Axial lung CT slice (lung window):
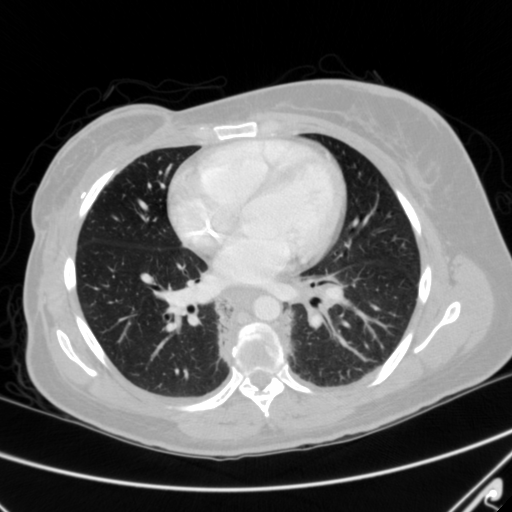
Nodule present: no